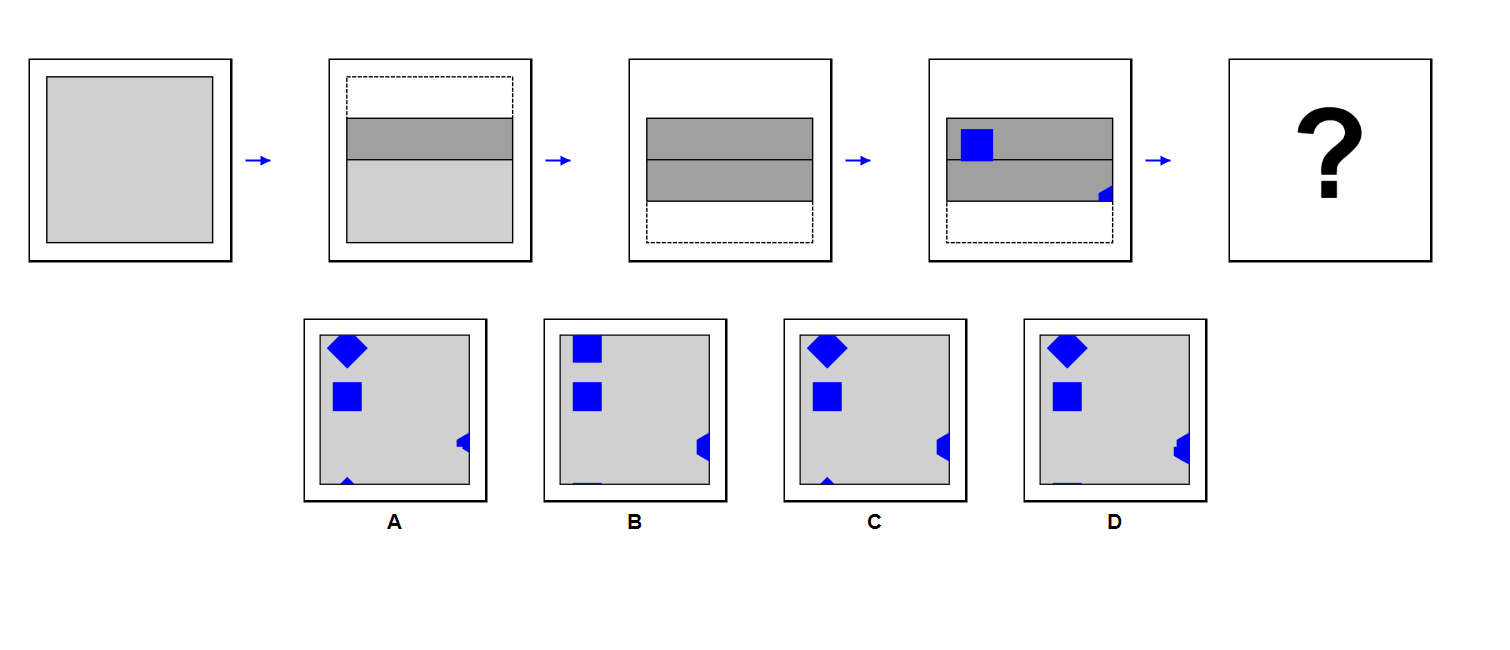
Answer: B